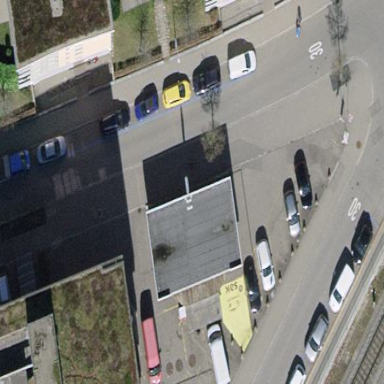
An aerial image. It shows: View of roof of building.